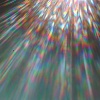
Label: sunburn